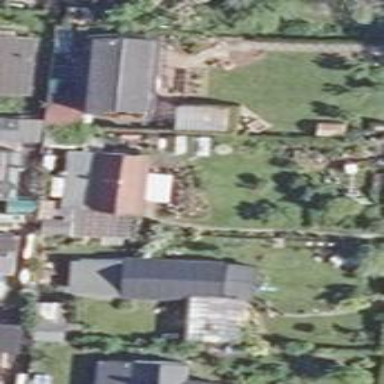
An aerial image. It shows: Plot within allotments.